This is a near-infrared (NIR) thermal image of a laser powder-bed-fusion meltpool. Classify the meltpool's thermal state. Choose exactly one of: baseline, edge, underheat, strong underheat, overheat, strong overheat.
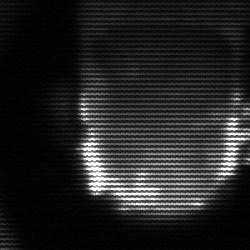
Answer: baseline